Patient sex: M
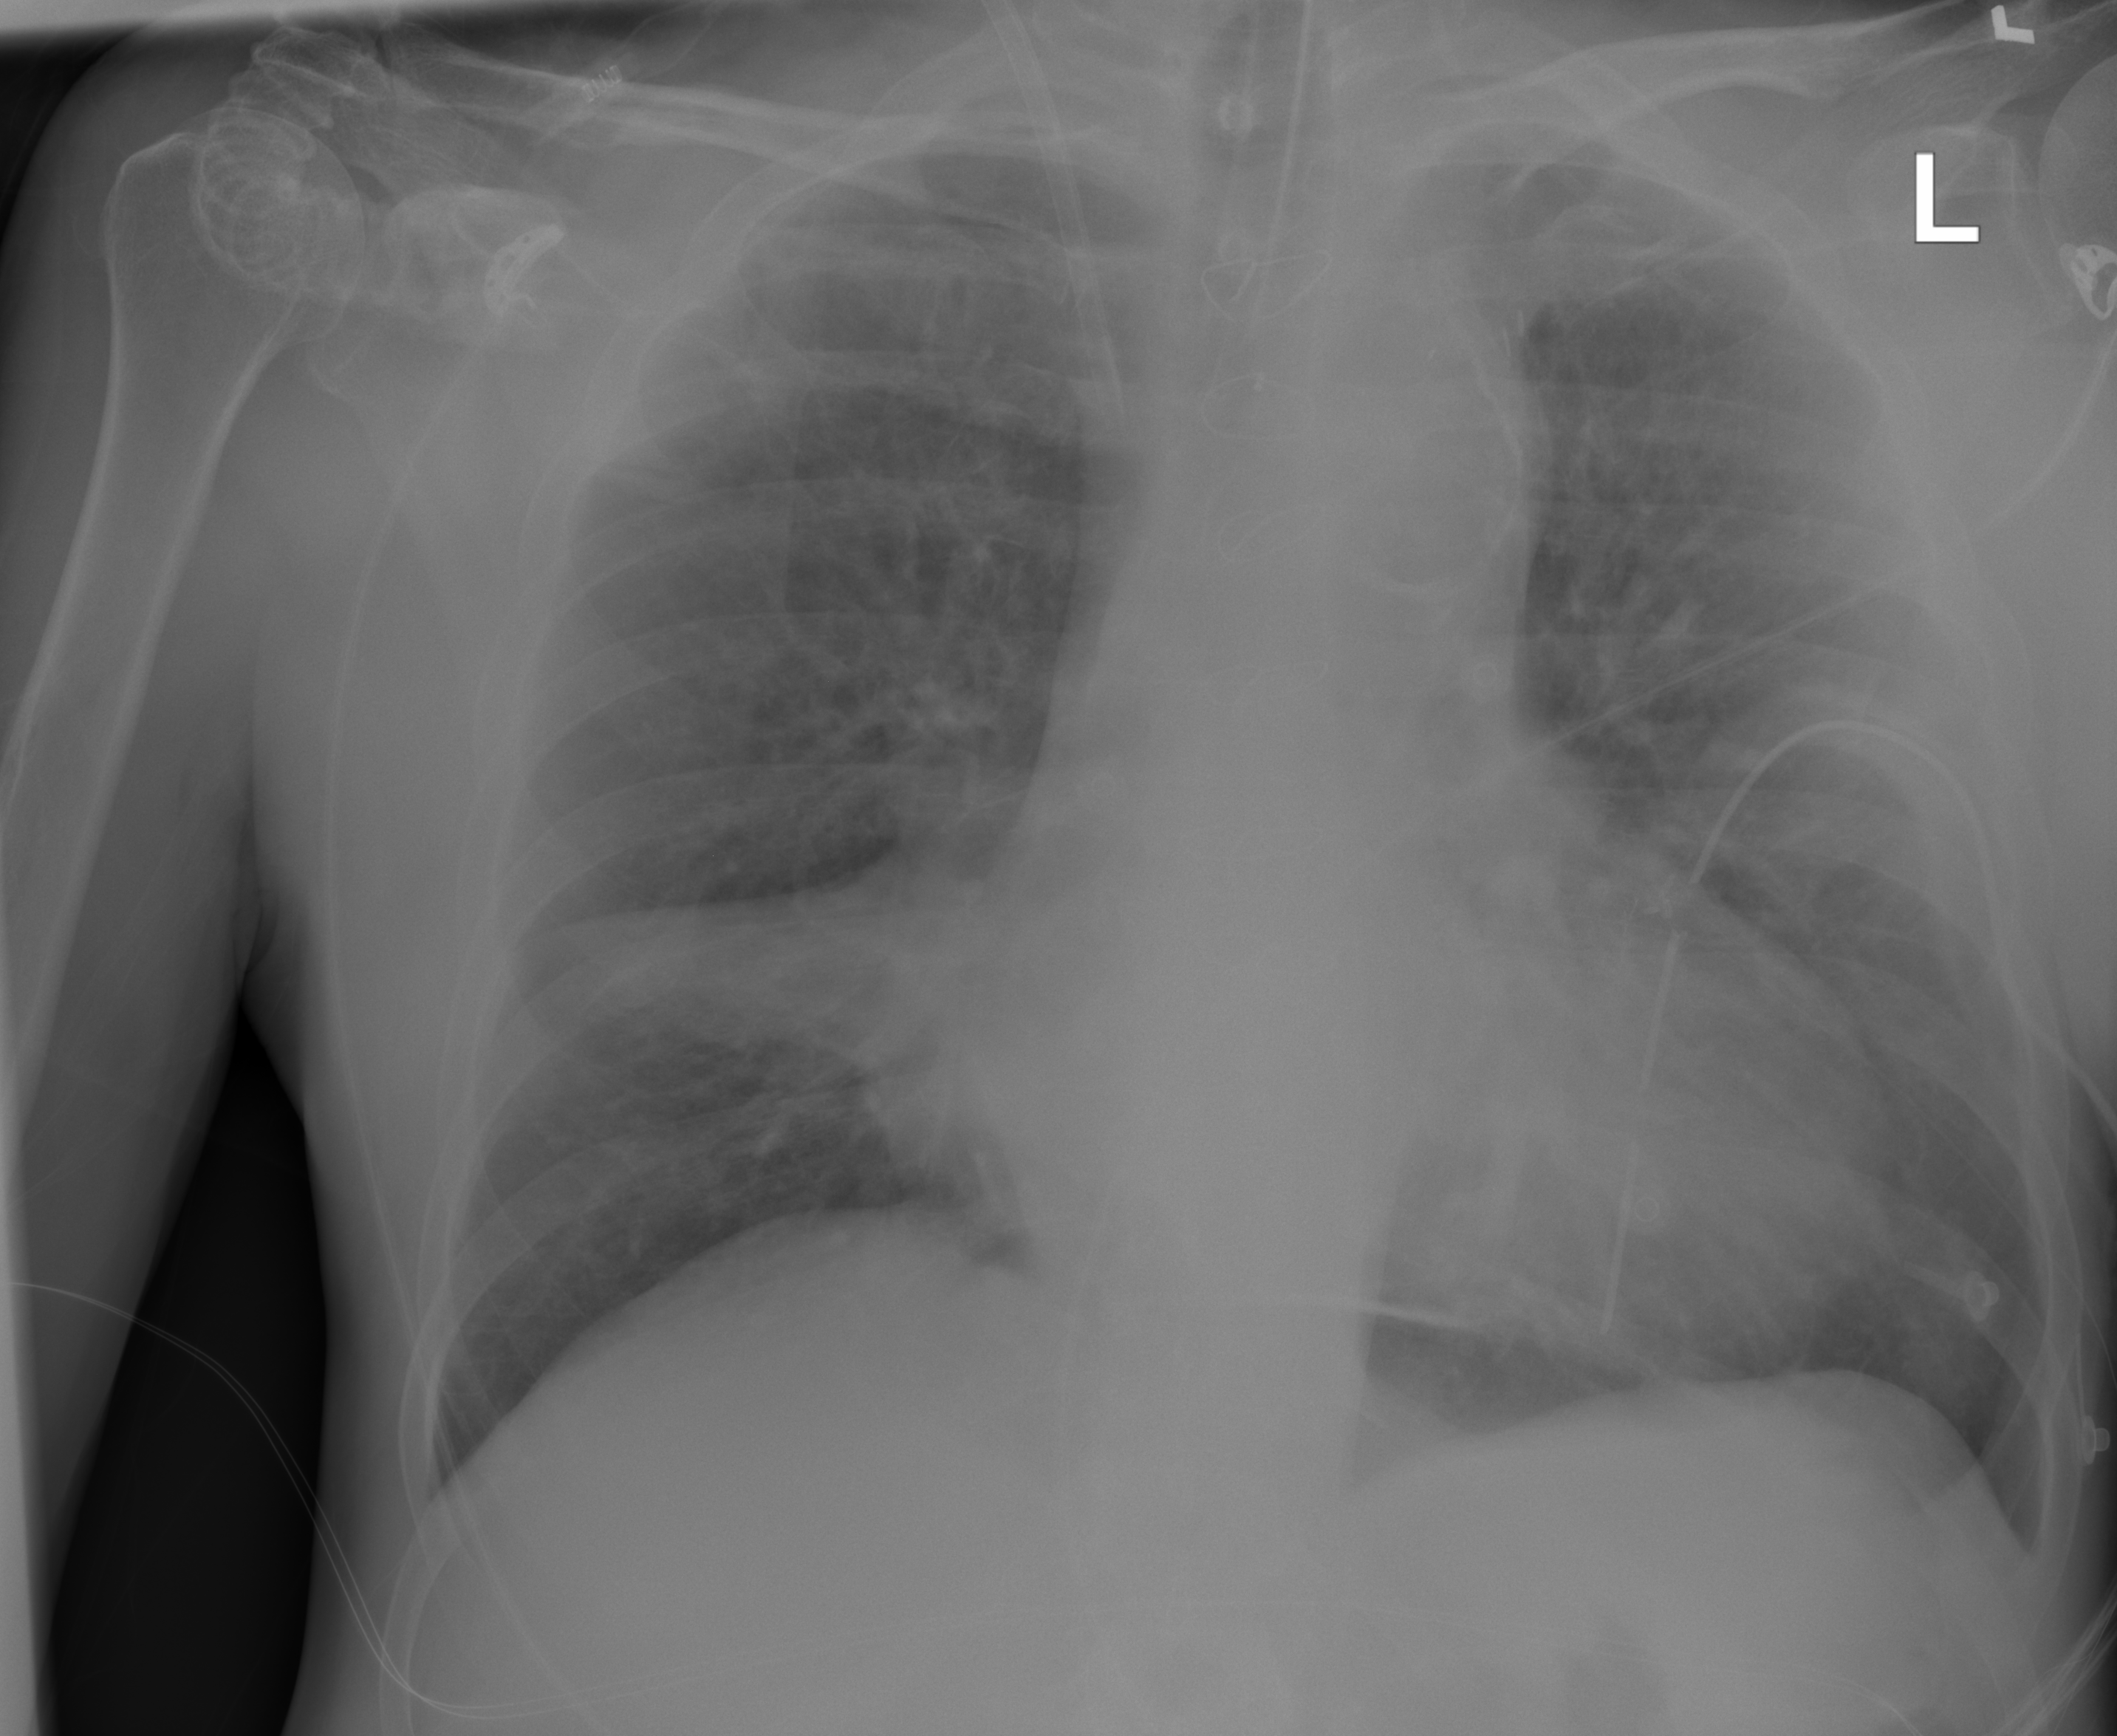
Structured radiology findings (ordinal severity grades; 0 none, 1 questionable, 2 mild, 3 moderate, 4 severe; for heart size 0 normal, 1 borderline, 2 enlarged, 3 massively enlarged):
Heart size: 2
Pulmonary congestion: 1
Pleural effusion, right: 0
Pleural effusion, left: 0
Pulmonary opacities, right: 2
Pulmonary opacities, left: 0
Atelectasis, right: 3
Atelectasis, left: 0